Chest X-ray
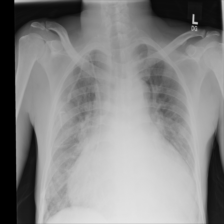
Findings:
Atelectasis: negative
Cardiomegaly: positive
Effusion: positive
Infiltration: negative
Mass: negative
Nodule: negative
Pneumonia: negative
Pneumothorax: negative
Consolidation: negative
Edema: negative
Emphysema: negative
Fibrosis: negative
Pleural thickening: negative
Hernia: negative